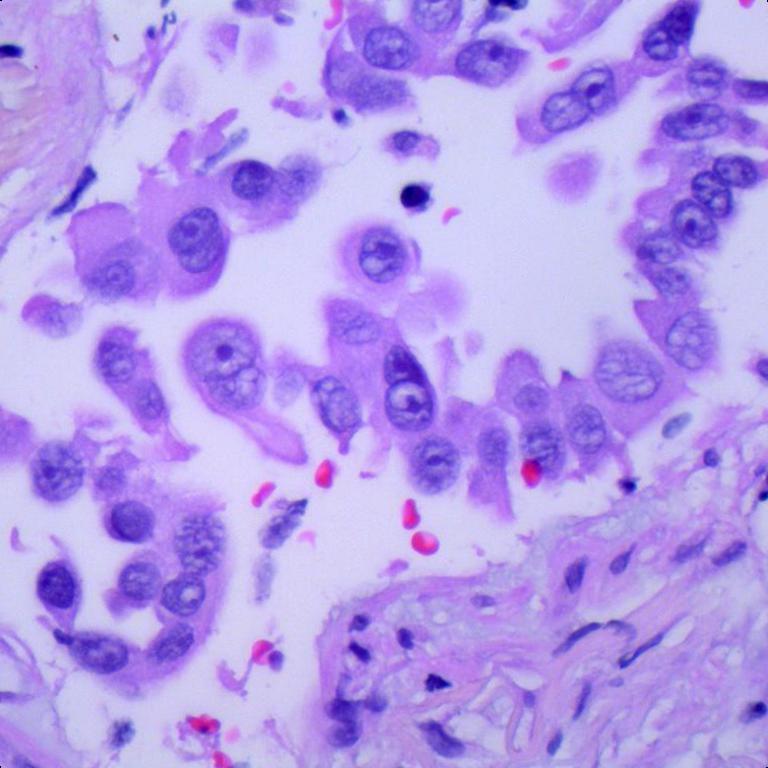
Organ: lung
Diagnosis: adenocarcinomas